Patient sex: F
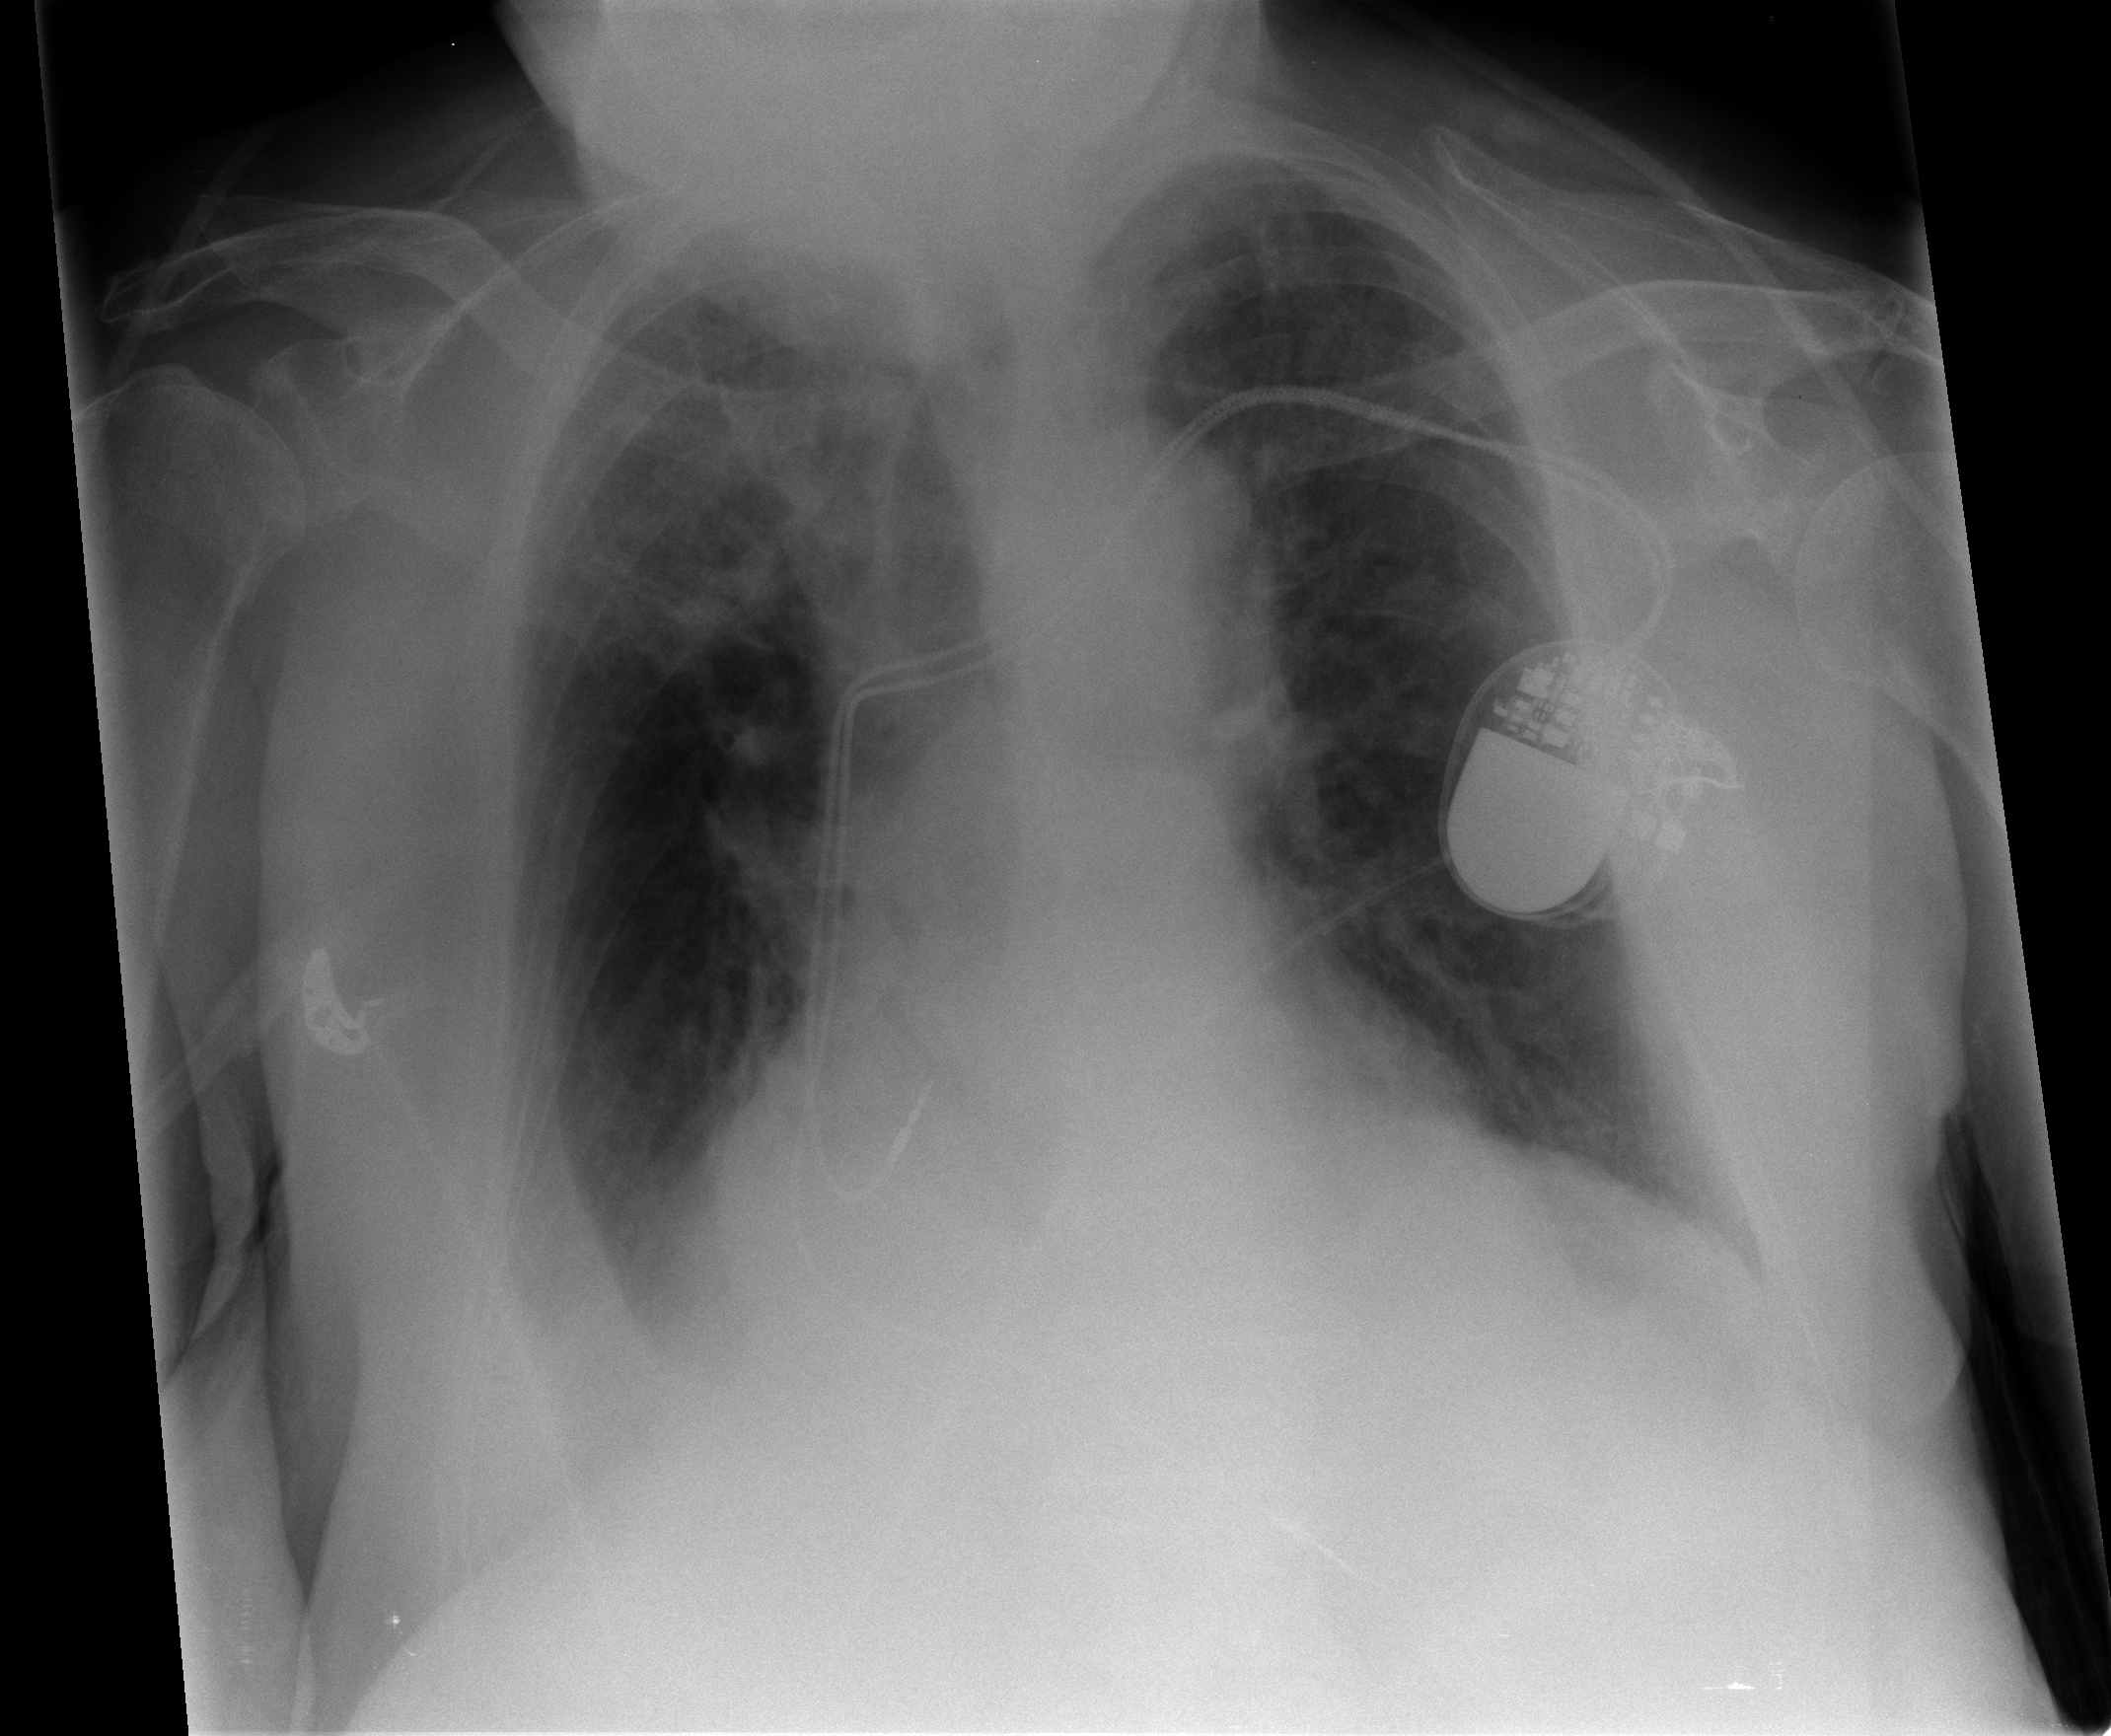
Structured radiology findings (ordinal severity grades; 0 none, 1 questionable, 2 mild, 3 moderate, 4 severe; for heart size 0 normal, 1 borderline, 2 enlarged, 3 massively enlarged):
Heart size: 2
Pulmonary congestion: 0
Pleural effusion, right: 2
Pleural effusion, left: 0
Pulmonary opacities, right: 3
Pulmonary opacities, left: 0
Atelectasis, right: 2
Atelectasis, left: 0